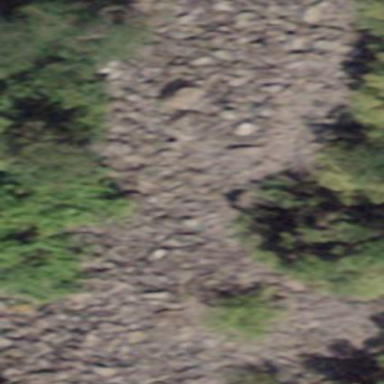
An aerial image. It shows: Natural scree.